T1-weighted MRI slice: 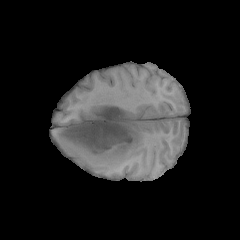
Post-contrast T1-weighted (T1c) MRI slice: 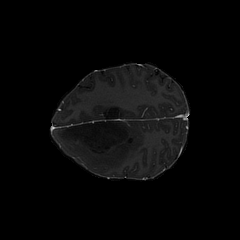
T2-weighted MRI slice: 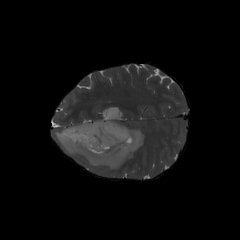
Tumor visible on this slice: yes